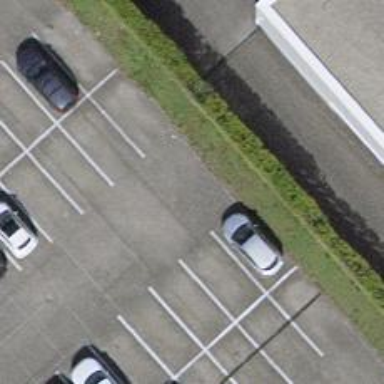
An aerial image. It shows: Road serving as parking aisle.